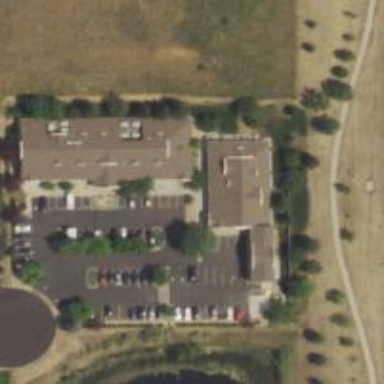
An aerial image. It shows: Veterinary facility.